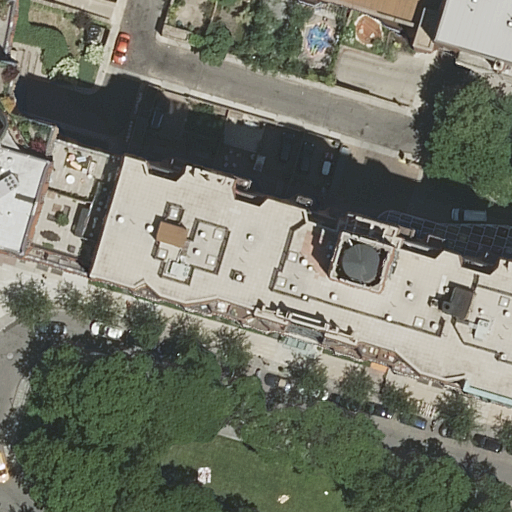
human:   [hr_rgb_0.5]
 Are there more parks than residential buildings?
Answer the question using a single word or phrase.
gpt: no

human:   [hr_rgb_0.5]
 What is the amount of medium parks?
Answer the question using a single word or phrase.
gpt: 0

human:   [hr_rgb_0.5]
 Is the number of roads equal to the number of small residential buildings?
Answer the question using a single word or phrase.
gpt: no

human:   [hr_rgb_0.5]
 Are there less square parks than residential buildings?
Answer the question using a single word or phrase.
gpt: yes

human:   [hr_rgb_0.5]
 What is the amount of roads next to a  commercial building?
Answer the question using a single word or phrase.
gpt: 0

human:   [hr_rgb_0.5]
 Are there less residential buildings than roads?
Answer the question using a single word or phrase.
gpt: no

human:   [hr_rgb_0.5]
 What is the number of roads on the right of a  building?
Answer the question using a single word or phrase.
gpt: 0

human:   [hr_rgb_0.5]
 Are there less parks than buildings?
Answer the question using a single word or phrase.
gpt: yes

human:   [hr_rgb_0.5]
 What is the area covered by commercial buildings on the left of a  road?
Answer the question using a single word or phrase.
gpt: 0m2

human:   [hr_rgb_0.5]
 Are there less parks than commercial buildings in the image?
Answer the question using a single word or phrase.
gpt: no

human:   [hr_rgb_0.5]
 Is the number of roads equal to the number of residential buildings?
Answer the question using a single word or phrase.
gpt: no

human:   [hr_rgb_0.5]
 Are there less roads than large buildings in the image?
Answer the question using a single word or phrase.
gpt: no

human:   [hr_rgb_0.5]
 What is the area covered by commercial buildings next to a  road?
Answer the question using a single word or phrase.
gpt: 0m2

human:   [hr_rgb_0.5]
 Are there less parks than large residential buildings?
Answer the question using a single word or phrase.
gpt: yes

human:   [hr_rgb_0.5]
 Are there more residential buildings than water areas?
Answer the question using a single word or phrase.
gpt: yes

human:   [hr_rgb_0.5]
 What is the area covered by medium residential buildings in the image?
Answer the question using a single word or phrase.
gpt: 158m2

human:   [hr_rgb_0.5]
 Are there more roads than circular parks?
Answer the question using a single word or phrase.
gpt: yes

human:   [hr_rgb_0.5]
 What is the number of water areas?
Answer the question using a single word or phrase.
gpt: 0

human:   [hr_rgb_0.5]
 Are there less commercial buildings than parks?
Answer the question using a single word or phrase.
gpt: yes

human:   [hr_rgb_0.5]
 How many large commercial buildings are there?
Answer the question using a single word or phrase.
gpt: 0

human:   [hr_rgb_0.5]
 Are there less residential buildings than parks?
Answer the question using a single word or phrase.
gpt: no

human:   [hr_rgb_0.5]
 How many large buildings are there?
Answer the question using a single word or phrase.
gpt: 2

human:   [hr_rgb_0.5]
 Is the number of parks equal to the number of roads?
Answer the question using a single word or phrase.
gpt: no

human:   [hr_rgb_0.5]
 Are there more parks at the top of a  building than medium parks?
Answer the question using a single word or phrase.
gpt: no

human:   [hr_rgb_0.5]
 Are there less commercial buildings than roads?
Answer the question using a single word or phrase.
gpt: yes

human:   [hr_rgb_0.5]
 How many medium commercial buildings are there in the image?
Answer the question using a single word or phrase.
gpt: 0

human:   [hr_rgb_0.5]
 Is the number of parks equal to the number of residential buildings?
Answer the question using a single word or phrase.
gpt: no

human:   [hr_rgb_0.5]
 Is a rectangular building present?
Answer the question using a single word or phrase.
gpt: yes

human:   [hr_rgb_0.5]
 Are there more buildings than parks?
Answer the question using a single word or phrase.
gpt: yes

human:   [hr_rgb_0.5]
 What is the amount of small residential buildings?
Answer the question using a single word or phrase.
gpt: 1

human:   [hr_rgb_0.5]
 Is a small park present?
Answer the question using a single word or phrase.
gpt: no

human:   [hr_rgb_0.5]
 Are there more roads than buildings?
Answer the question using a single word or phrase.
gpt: no

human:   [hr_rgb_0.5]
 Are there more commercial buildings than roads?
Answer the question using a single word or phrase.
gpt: no

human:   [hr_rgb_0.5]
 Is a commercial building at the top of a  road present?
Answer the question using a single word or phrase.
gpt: no

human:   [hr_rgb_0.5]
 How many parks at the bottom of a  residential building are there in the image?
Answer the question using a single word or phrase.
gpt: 1

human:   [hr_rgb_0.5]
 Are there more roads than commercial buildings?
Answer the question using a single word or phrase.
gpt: yes